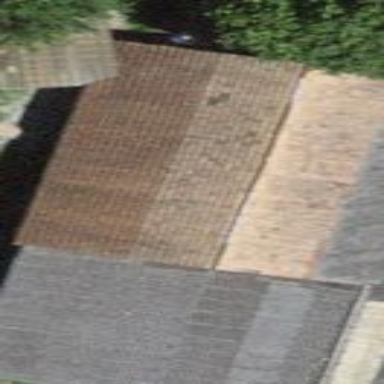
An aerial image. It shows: Barn.